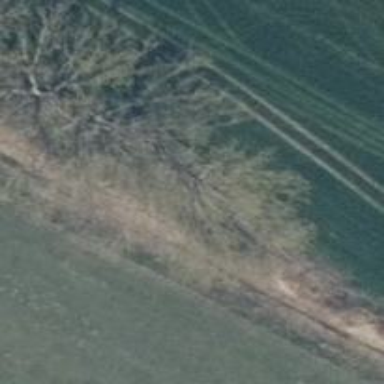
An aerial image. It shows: Row of trees in natural setting.